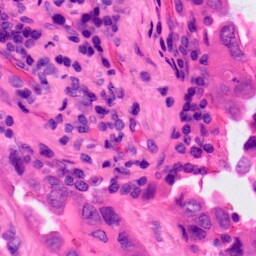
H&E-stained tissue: Lung